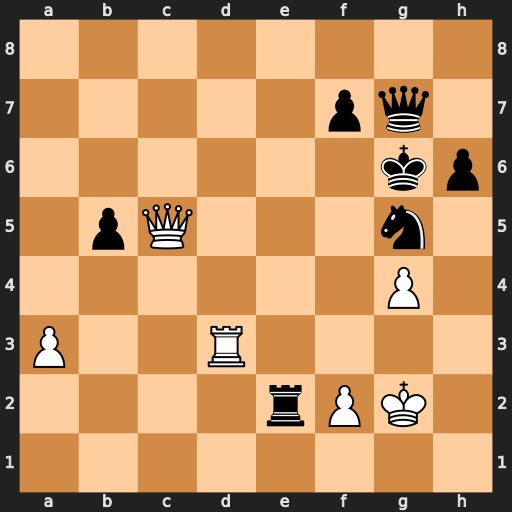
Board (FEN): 8/5pq1/6kp/1pQ3n1/6P1/P2R4/4rPK1/8
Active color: w
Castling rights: -
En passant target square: -
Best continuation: Qf5#